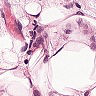
Metastatic tissue present: yes